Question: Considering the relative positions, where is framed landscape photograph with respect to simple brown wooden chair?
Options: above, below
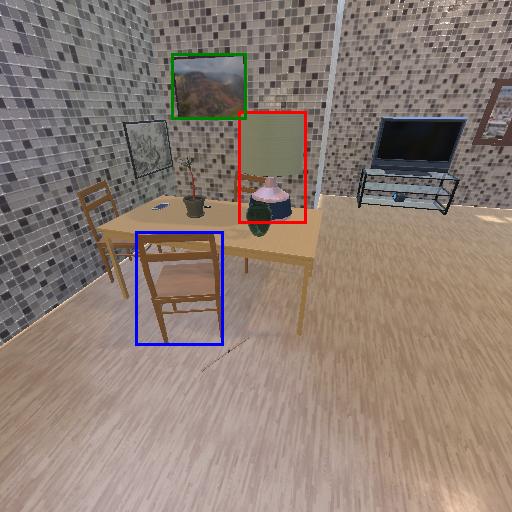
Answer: above